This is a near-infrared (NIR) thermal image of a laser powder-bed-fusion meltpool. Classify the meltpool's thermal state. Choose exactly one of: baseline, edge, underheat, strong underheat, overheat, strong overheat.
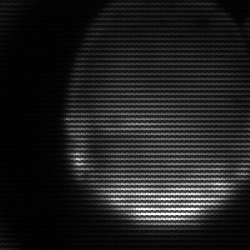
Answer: edge